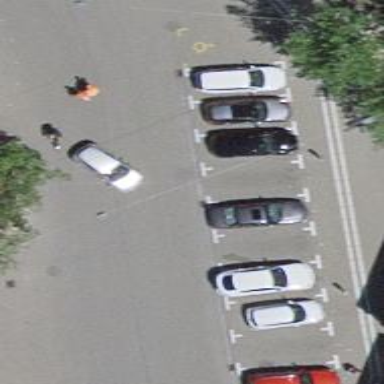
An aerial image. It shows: Street-side parking area.